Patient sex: M
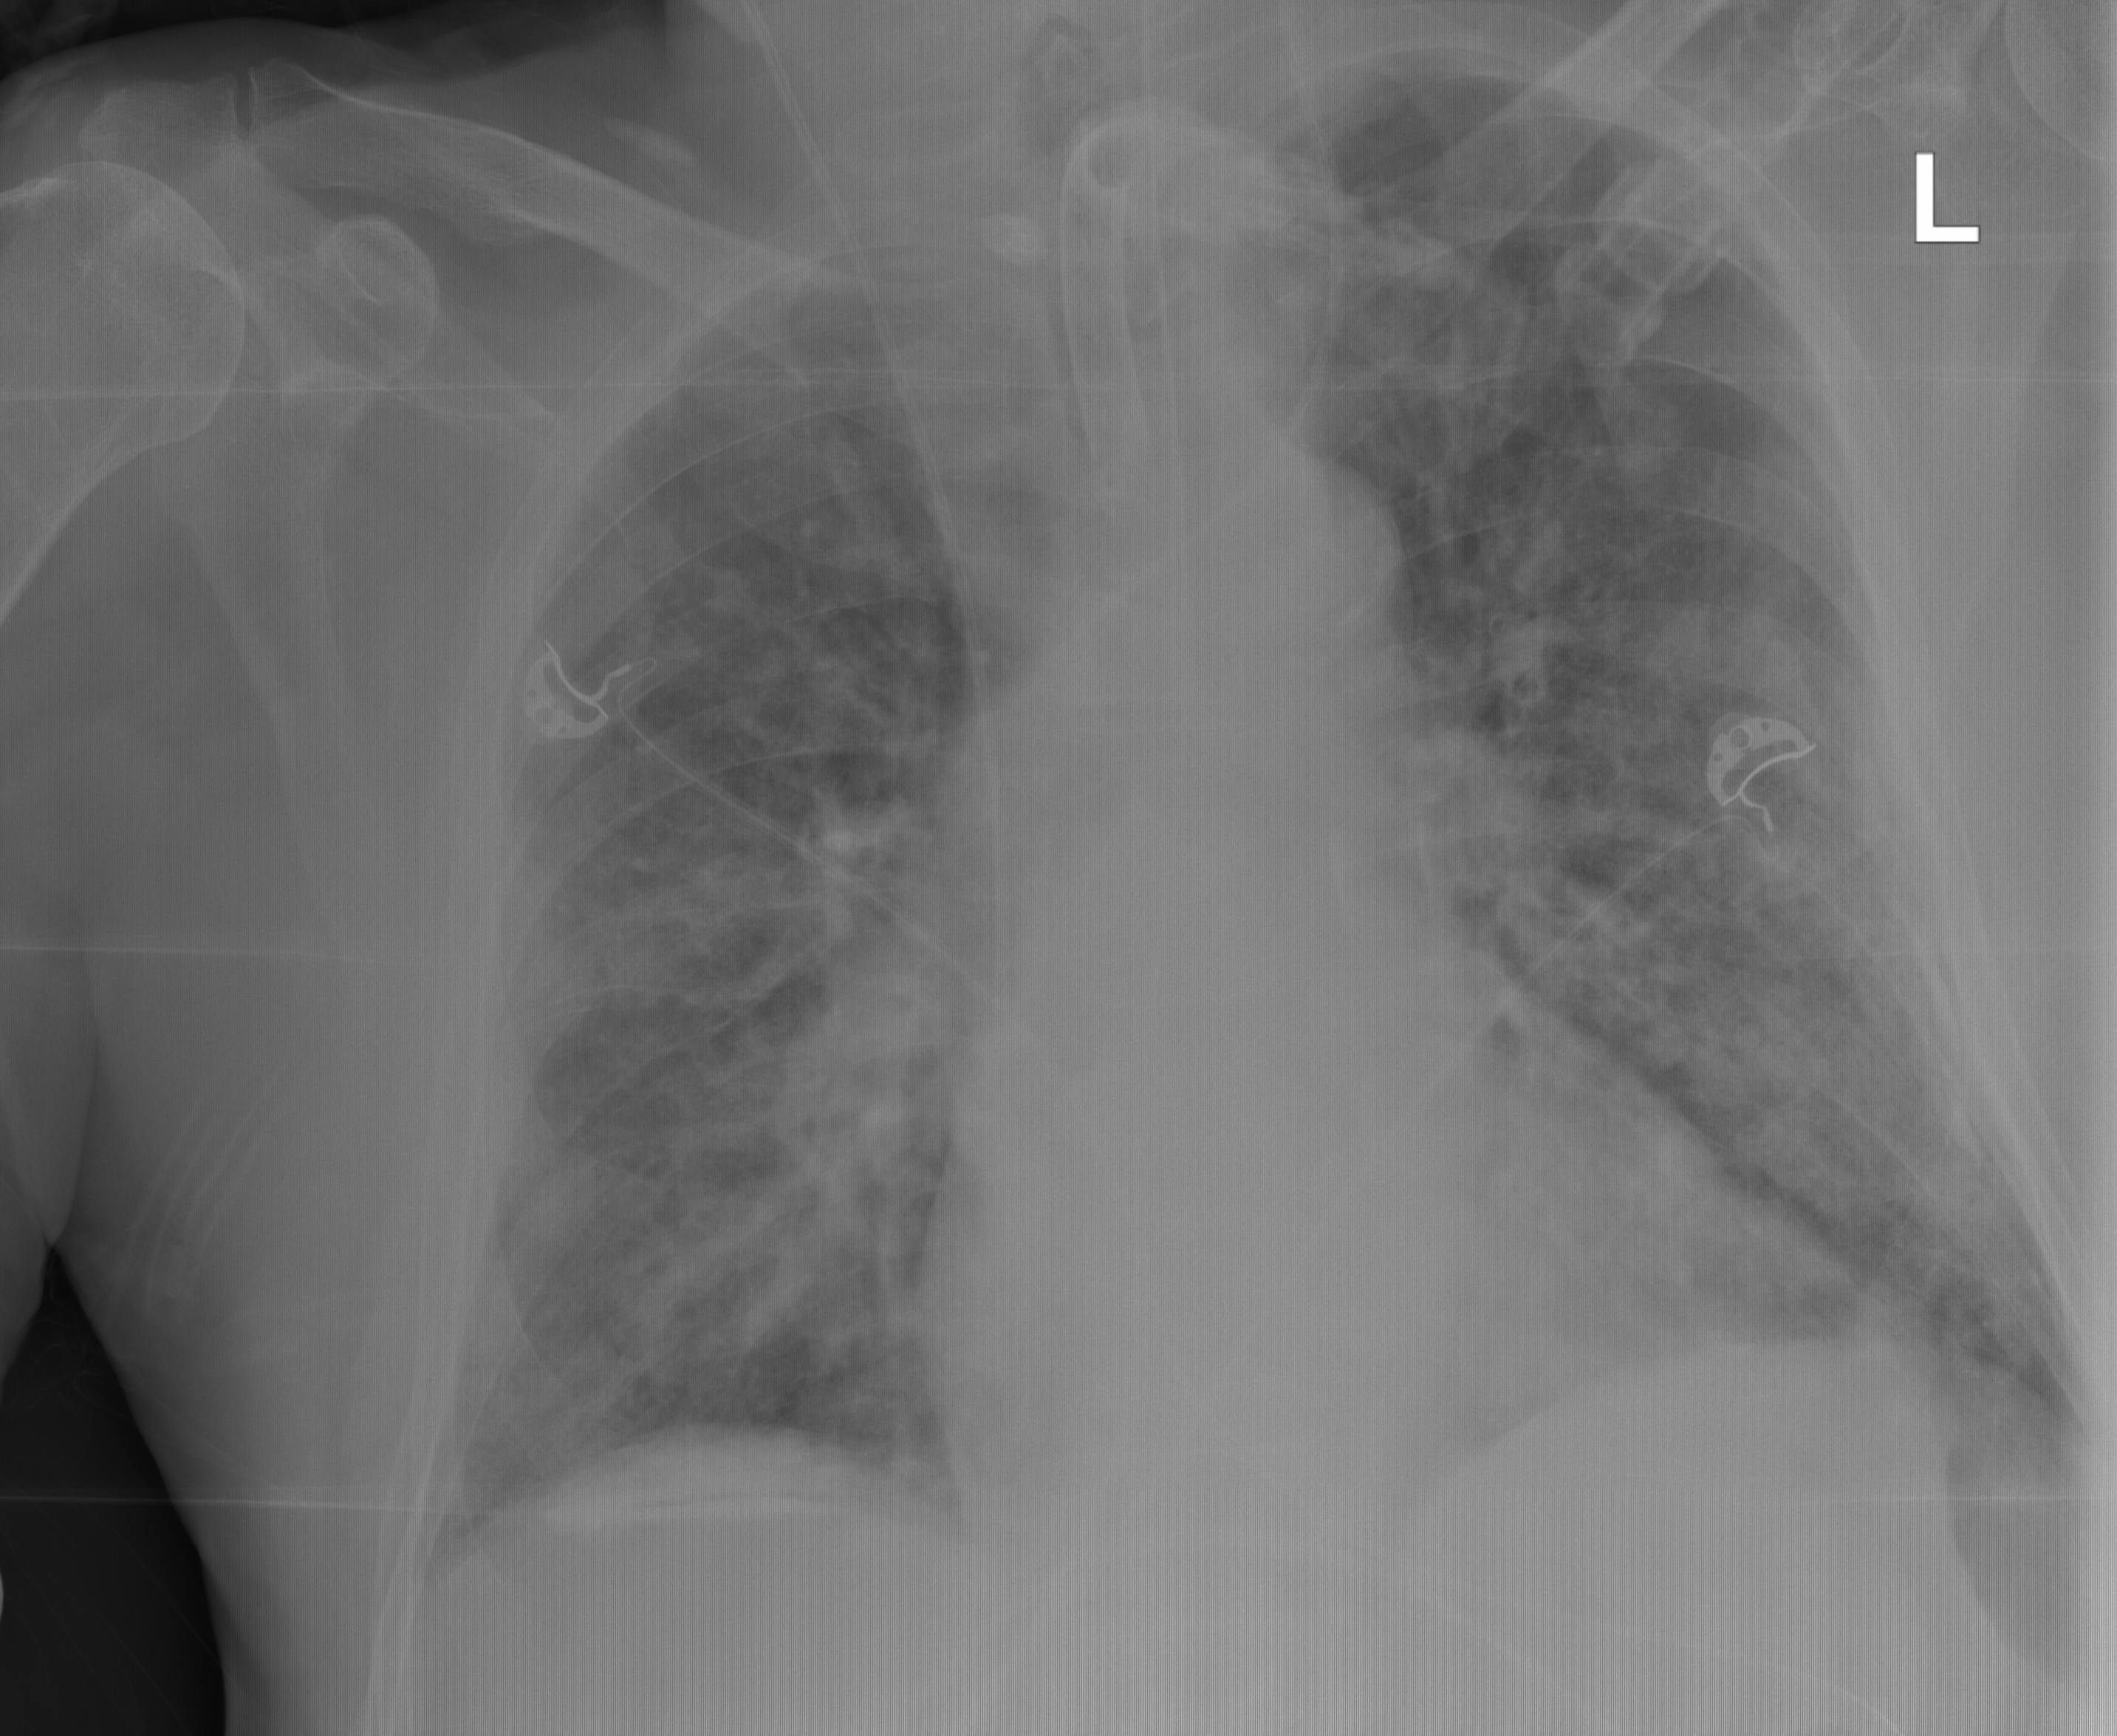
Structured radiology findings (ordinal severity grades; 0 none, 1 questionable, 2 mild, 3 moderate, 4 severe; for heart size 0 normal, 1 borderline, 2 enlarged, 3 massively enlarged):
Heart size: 2
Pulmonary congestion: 2
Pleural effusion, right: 0
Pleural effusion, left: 0
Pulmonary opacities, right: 2
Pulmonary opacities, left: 2
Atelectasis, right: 0
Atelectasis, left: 0